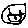
Label: smiley face